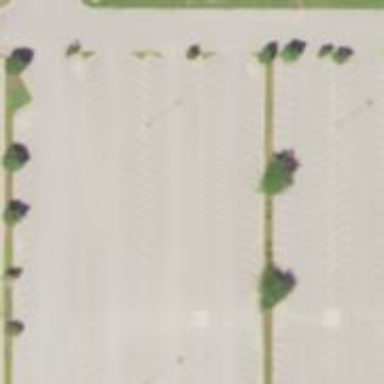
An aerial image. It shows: Retail parking area.